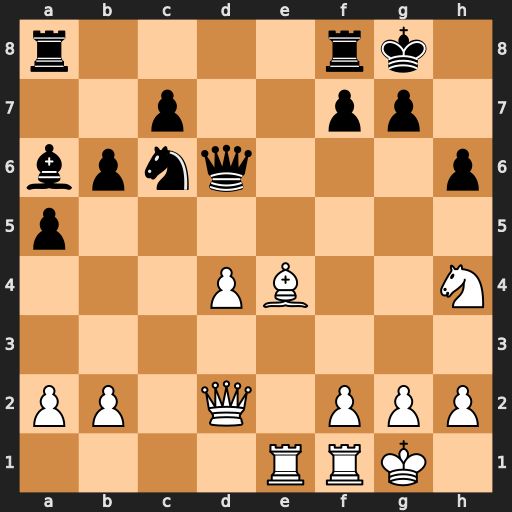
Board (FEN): r4rk1/2p2pp1/bpnq3p/p7/3PB2N/8/PP1Q1PPP/4RRK1
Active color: w
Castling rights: -
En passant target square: -
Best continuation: Nf5 Qf6 Bxc6 Qxf5 Bxa8 Rxa8 Re5